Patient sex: F
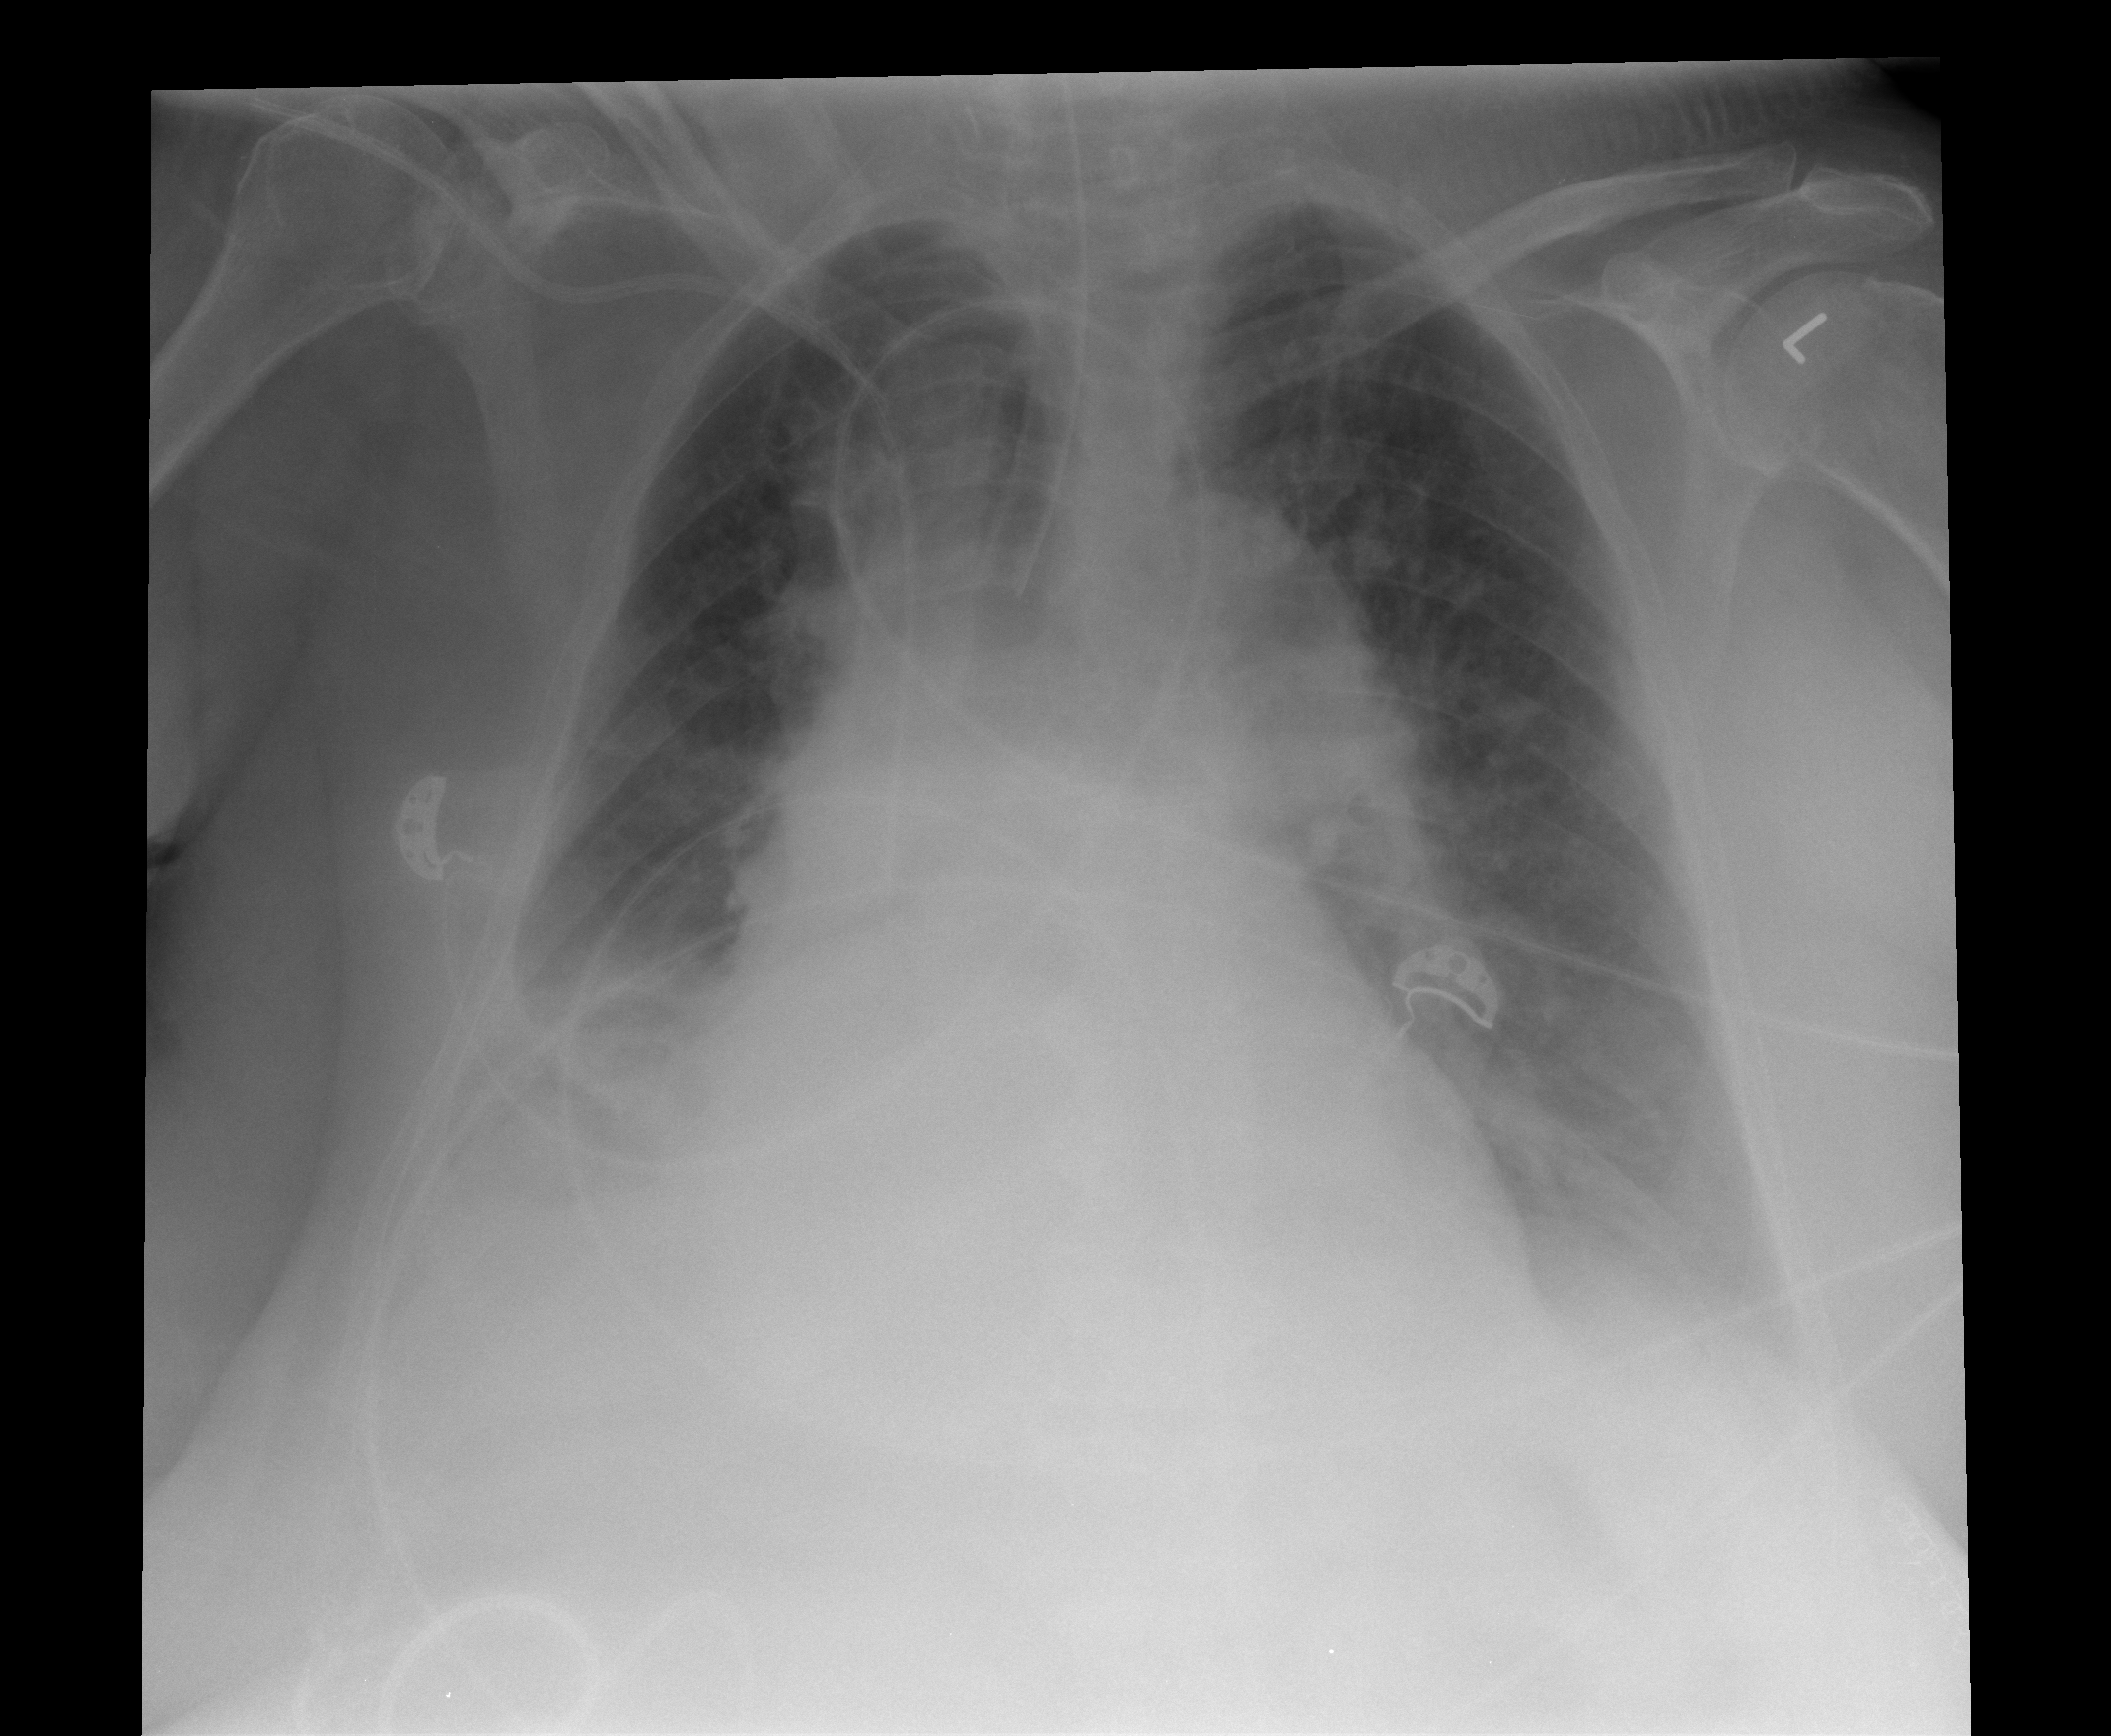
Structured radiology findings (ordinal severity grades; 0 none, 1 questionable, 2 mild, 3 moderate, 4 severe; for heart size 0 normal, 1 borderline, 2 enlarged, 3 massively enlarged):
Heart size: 2
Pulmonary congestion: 2
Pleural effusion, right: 2
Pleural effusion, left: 1
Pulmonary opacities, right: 1
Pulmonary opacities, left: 0
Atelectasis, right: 2
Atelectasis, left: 0